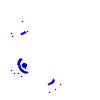
Particle: electron